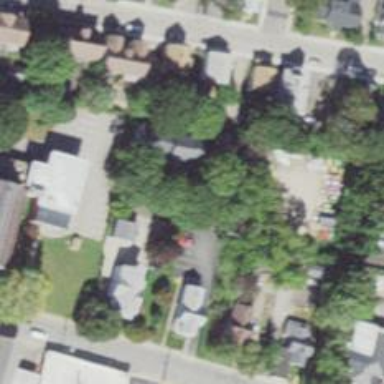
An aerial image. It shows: Residential driveway serving as service road.